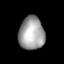
Tissue: lung
Cell type: Others
Senescence score: 0.2364
Nuclear area (px): 827
Mean DAPI intensity: 161.028